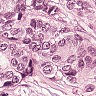
Metastatic tissue present: yes